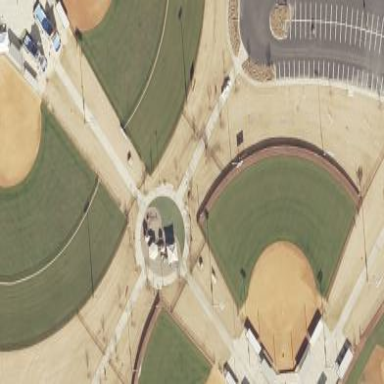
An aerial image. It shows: Softball pitch for leisure and sport activities.